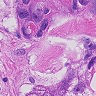
Metastatic tissue present: yes